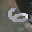
Label: 6